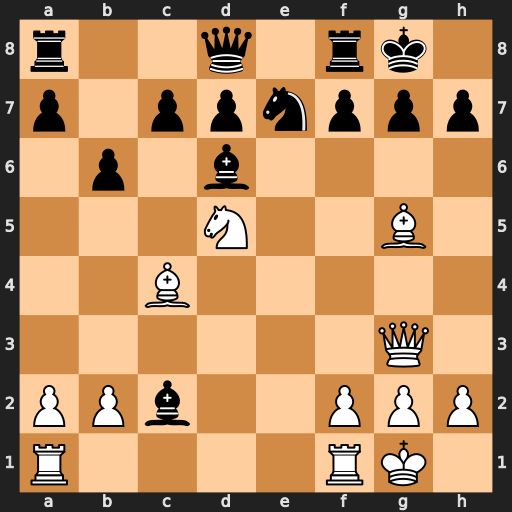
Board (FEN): r2q1rk1/p1ppnppp/1p1b4/3N2B1/2B5/6Q1/PPb2PPP/R4RK1
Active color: w
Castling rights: -
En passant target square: -
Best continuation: Qh4 Ng6 Bxd8 Nxh4 Bxh4